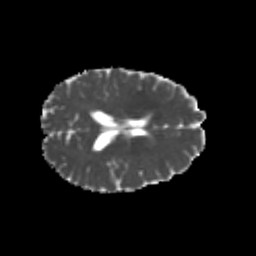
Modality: MD
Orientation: axial
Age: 25
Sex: female
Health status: healthy
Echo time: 0.074 s